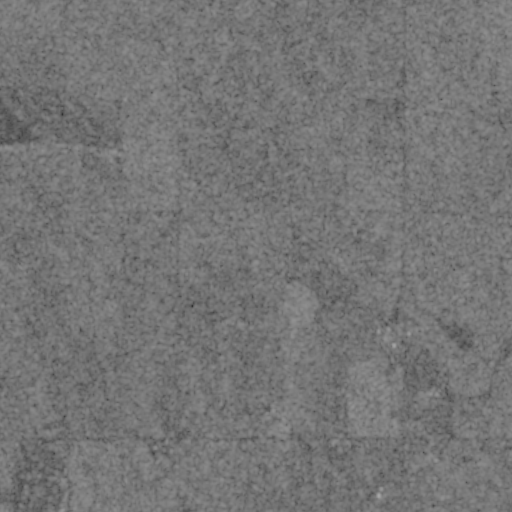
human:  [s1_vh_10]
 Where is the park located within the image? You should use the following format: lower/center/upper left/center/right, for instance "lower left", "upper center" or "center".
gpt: The park is located in the lower left of the image.
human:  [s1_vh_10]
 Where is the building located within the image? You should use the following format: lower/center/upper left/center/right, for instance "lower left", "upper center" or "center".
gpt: The building is located in the lower left of the image.
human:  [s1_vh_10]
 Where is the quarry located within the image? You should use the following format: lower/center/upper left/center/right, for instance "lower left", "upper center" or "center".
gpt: There is no quarry in the image.

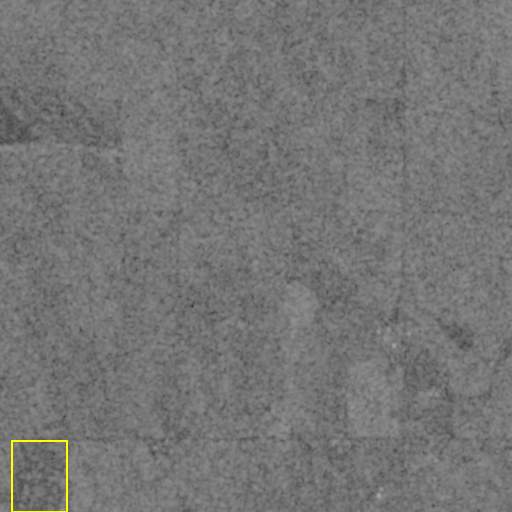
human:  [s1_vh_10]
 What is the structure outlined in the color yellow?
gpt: The structure outlined in yellow is a park.
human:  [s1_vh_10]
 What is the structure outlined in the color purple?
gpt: There is no purple outline.